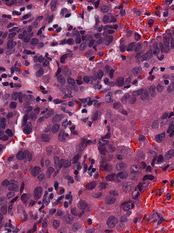
Tumor epithelial tissue: yes
Tumor-associated stroma tissue: no
Normal tissue: no